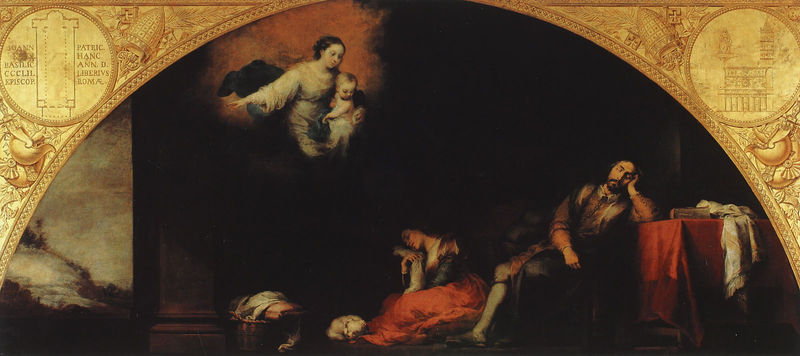
Titel: Der Traum eines Patriziers
Künstler: Bartolomé Esteban Murillo
Institution: Madrid, Museo del Prado
Schlagwörter: dunkel, gemälde, himmel, mann, schatten, schlaf, landschaft, menschen, braun, frau, schwarz, säule, tisch, tür, hund, rot, tuch, wolke, malerei, wand, architektur, arm, bibel, sockel, tot, tischtuch, natur, gold, decke, kind, krone, wald, engel, schlafen, schlafend, baby, papst, dichter, wandmalerei, korb, ellenbogen, buch, traum, künstler, hell-dunkel, mutter und kind, rom, kleinkind, halbkreis, jesus, erscheinung, tiara, fresko, maria, latein, wunder, schroft, rock rot strumpfband, säule zimmer